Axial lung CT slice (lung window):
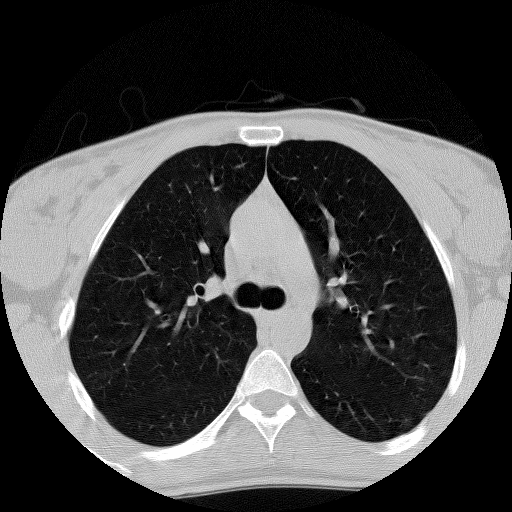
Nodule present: no